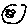
Label: smiley face